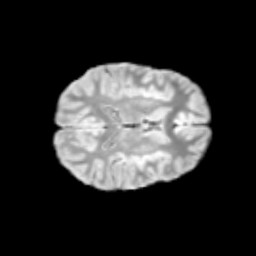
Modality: T2w
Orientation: axial
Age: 12
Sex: female
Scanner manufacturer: siemens
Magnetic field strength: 3 T
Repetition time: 3.8 s
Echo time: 0.07 s